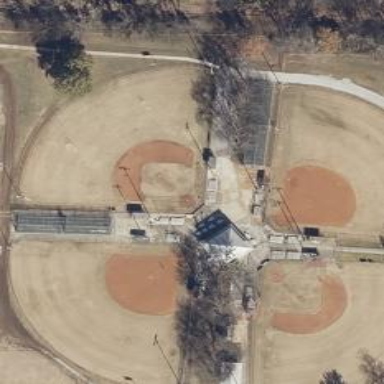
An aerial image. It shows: Baseball pitch enclosed by fence.